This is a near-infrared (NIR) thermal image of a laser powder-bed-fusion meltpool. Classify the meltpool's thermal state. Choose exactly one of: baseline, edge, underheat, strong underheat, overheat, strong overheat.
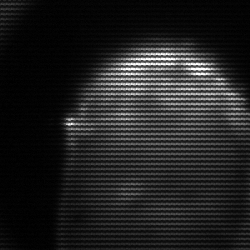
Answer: edge